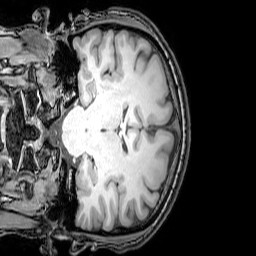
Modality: T1w
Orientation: coronal
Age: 26
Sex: male
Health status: healthy
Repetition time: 0.081 s
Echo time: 0.037 s